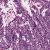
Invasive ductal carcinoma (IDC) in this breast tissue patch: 1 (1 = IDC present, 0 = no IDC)